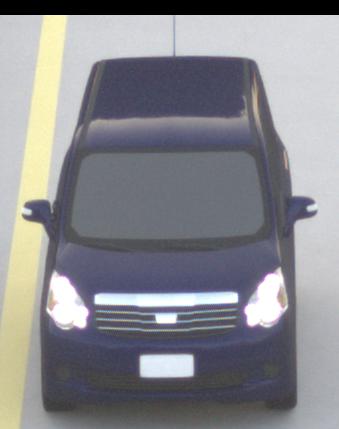
Make: Toyota
Model: Noah
Detailed model: Voxy R70G
Model produced from: 2007
Model produced until: 2013
Doors: 5
Color: blue
Road condition: dry road
Daytime: sunrise or sunset
Contrast: low contrast